Interaction volume radius: 10 \u00c5
Interaction volume height: 10 \u00c5
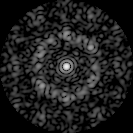
Disorder parameter: 0.6868